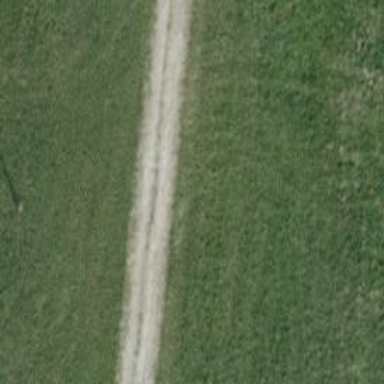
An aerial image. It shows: Path.